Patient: sex M, age 52
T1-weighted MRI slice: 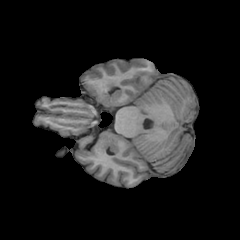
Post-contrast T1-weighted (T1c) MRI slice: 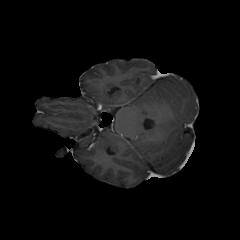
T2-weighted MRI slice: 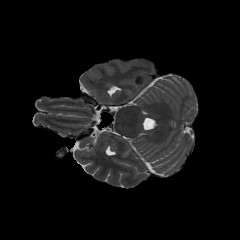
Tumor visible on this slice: no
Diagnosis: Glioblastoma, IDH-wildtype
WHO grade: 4